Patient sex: M
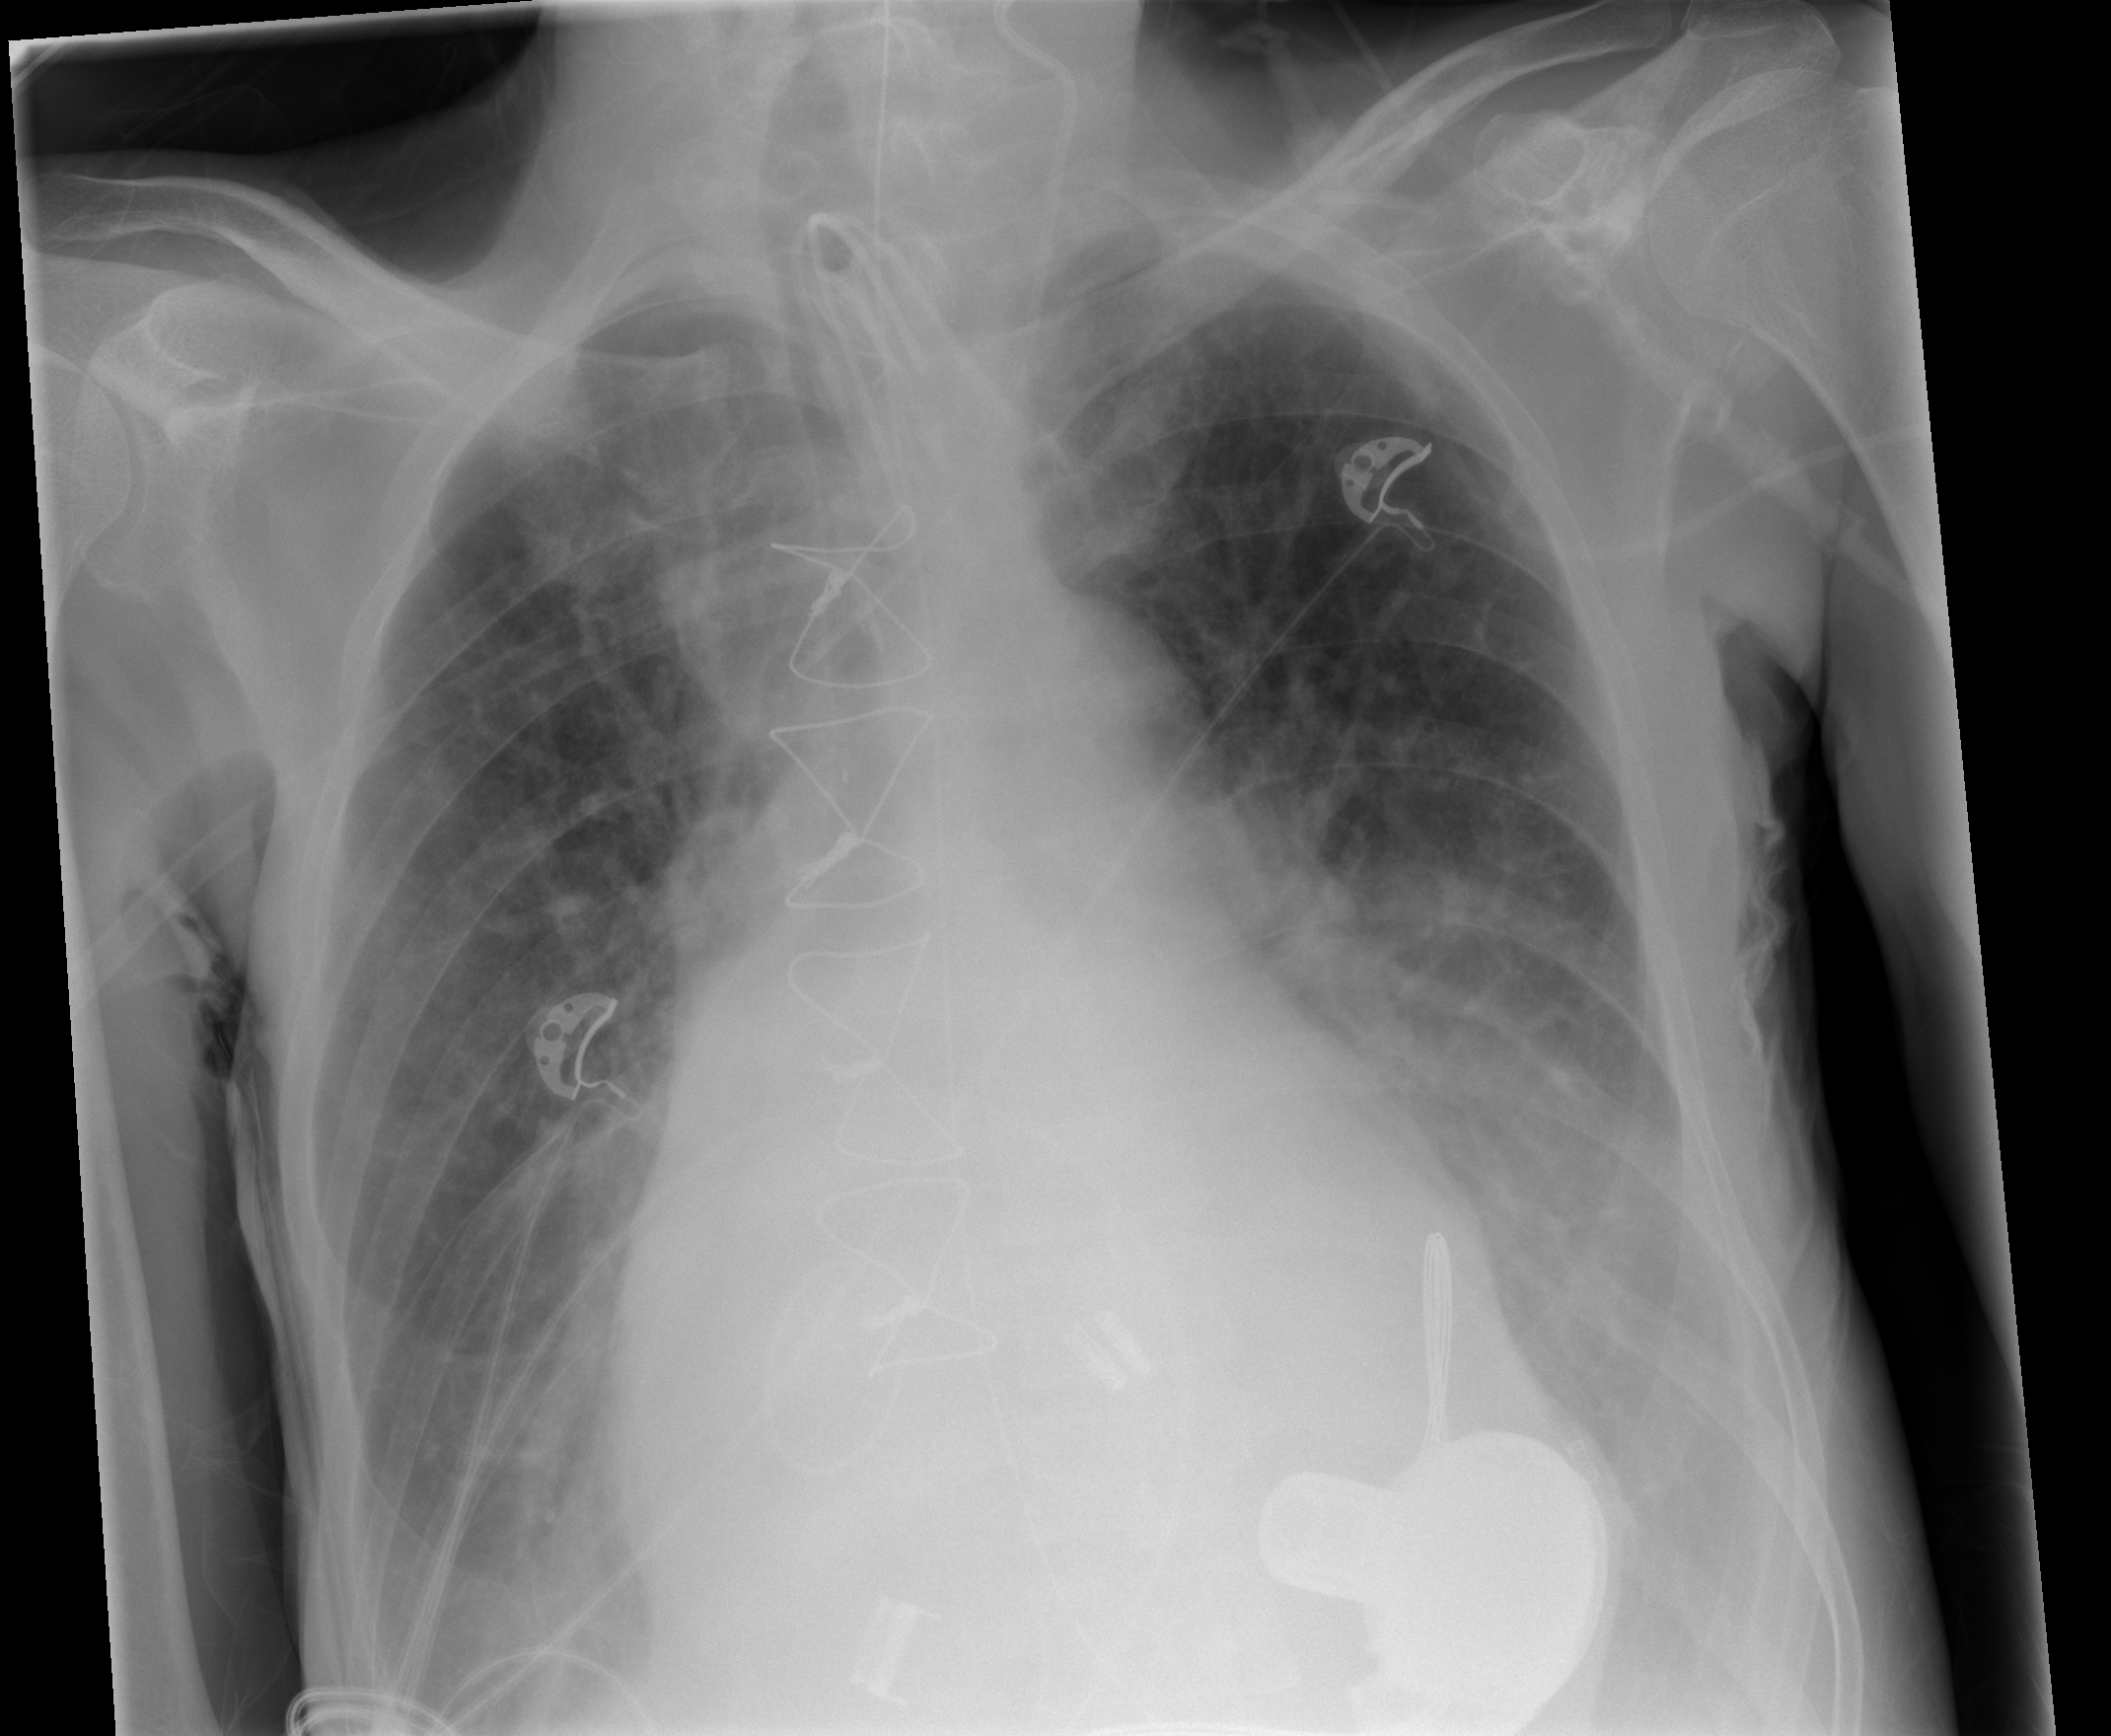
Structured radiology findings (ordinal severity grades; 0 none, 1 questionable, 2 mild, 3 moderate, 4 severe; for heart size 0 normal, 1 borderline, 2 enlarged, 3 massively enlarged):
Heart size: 2
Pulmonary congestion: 2
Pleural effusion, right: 2
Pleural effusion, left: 2
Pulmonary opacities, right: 0
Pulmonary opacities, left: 0
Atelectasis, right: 0
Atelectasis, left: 2